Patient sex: M
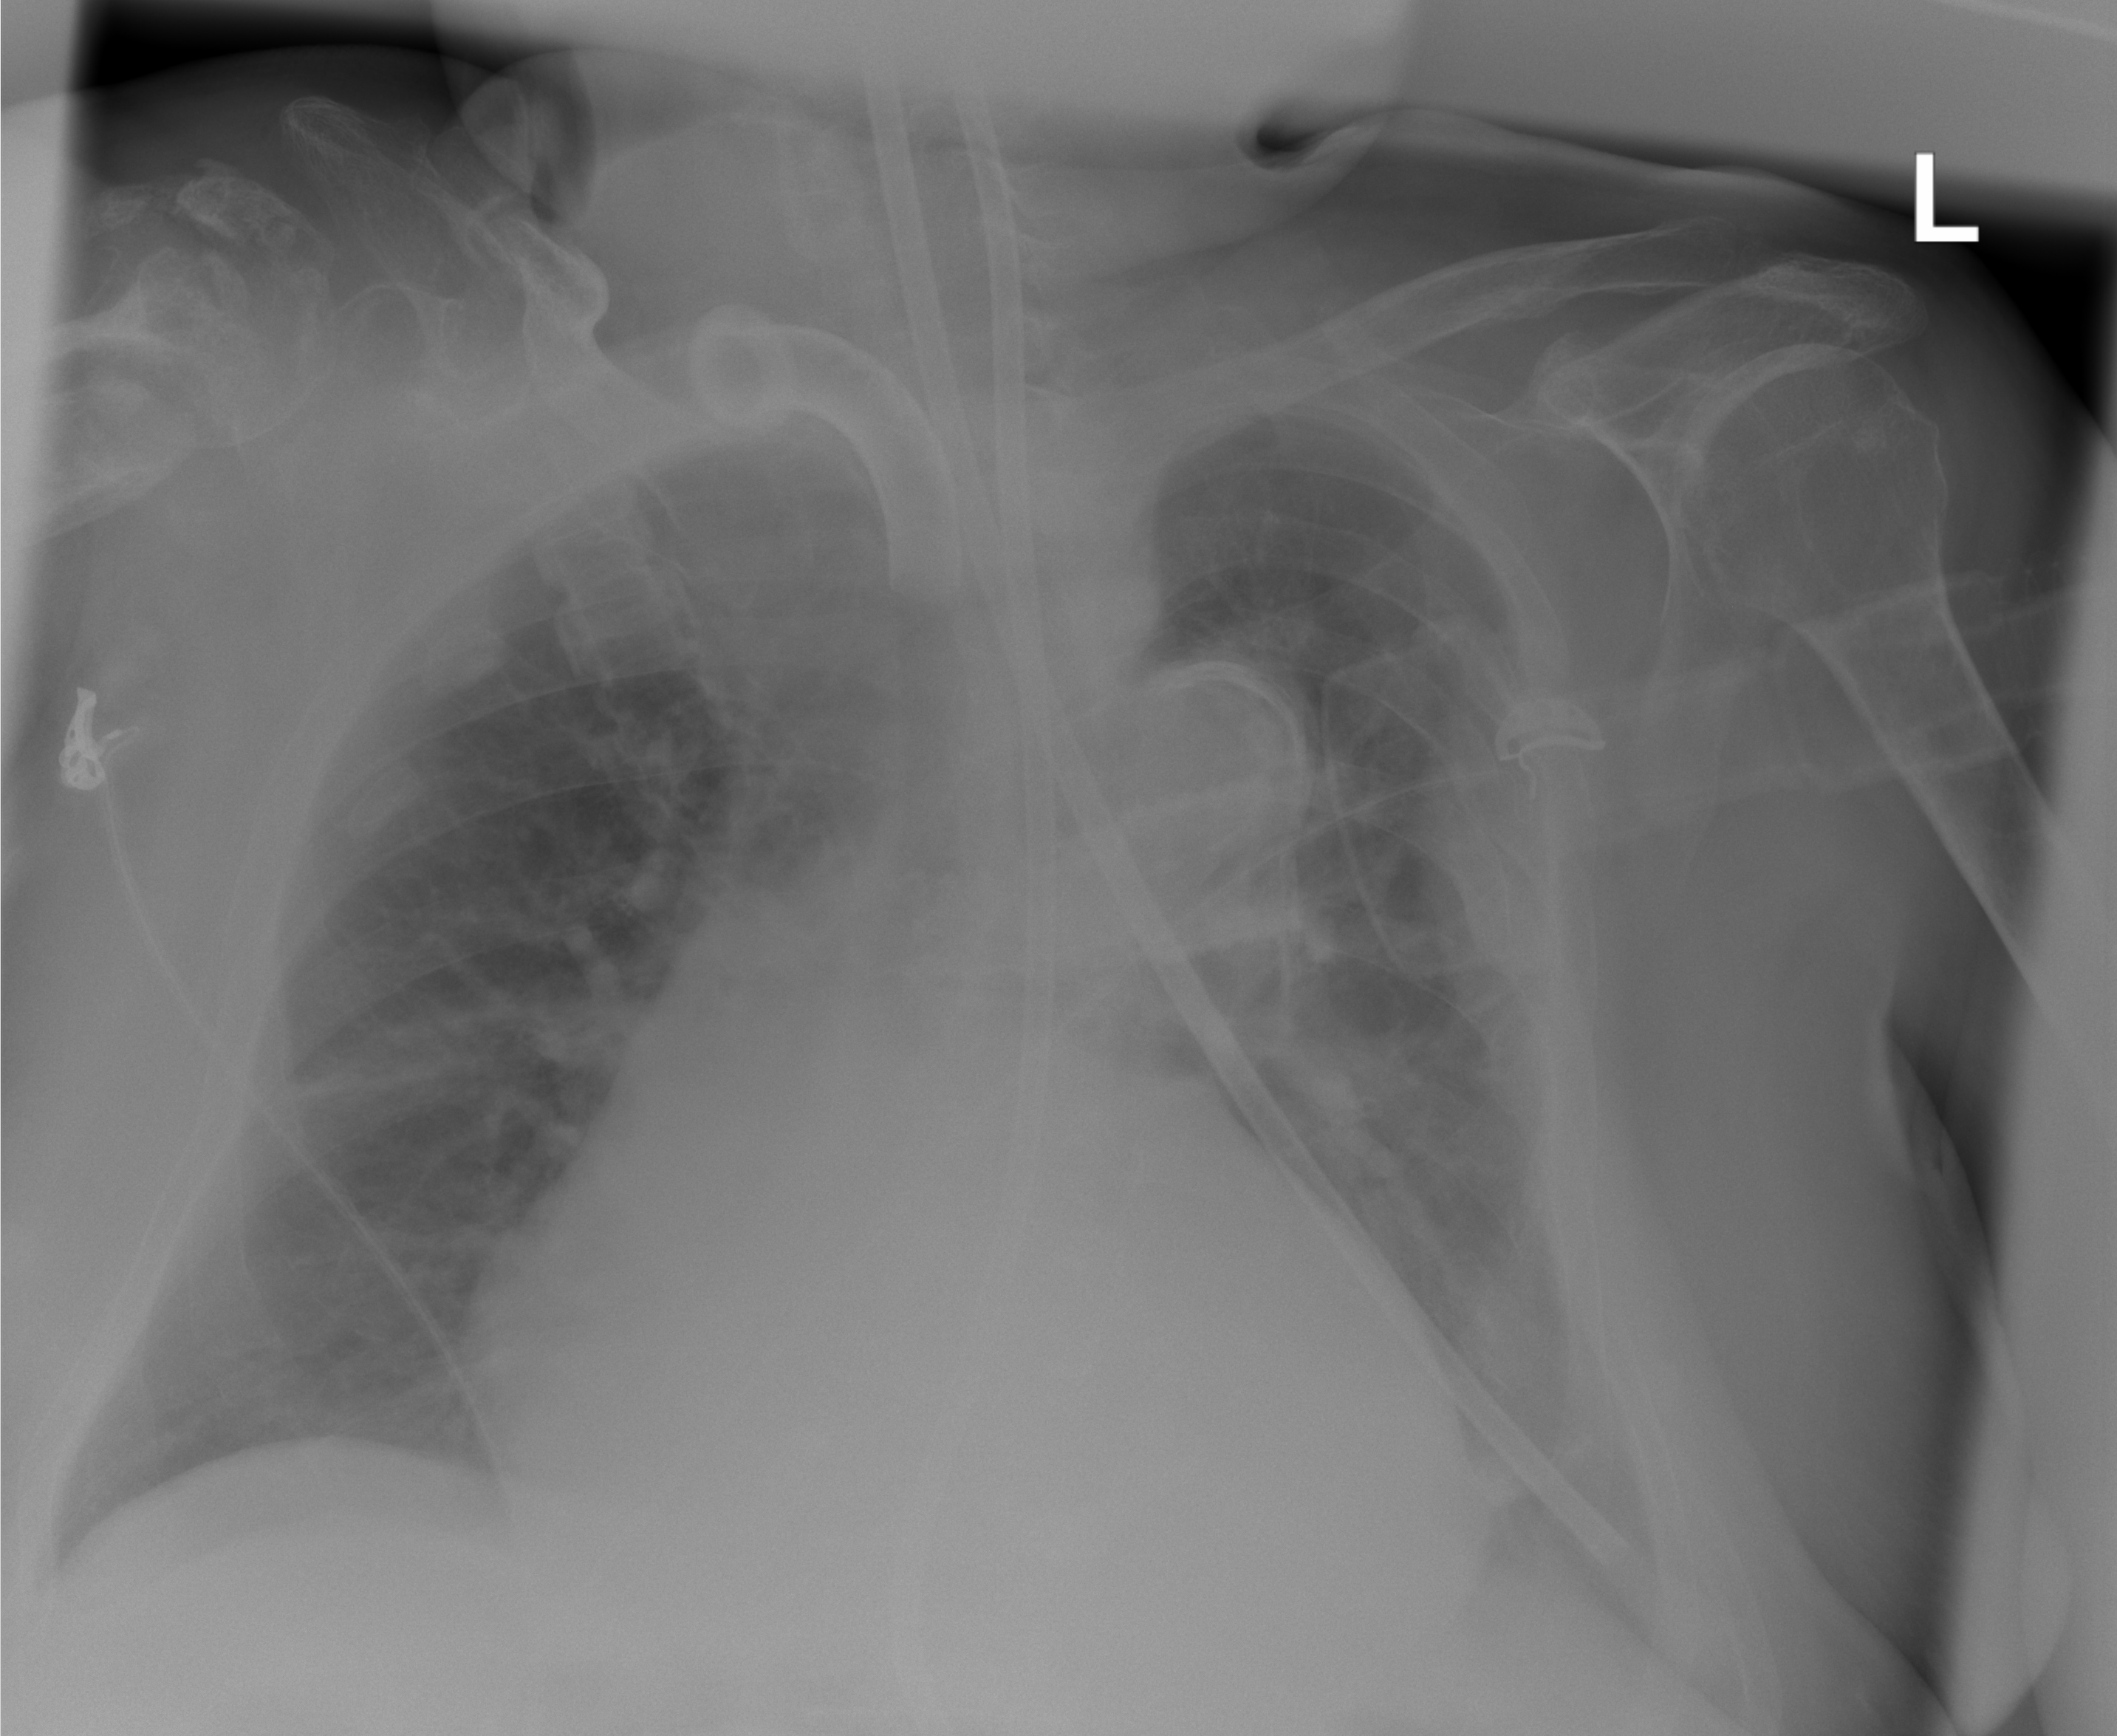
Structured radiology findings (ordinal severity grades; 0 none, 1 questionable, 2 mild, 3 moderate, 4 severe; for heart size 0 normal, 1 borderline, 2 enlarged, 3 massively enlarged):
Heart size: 2
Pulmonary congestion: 0
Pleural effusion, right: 0
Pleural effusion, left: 2
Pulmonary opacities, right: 0
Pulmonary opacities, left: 0
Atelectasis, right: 2
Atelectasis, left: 2